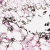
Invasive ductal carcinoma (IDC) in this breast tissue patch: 0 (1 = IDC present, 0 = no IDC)